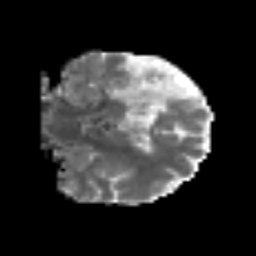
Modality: MD
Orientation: coronal
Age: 64
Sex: male
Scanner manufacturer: siemens
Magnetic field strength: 3 T
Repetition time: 6.1 s
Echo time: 0.101 s